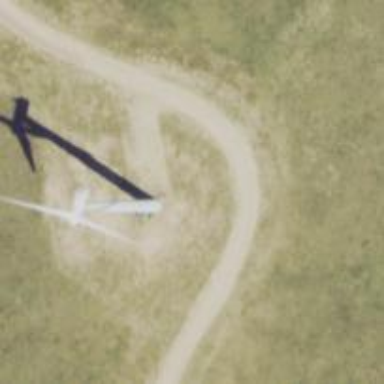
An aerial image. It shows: Wind generator using horizontal axis wind turbines.